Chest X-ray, PA view. Patient: 50 years old, sex F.
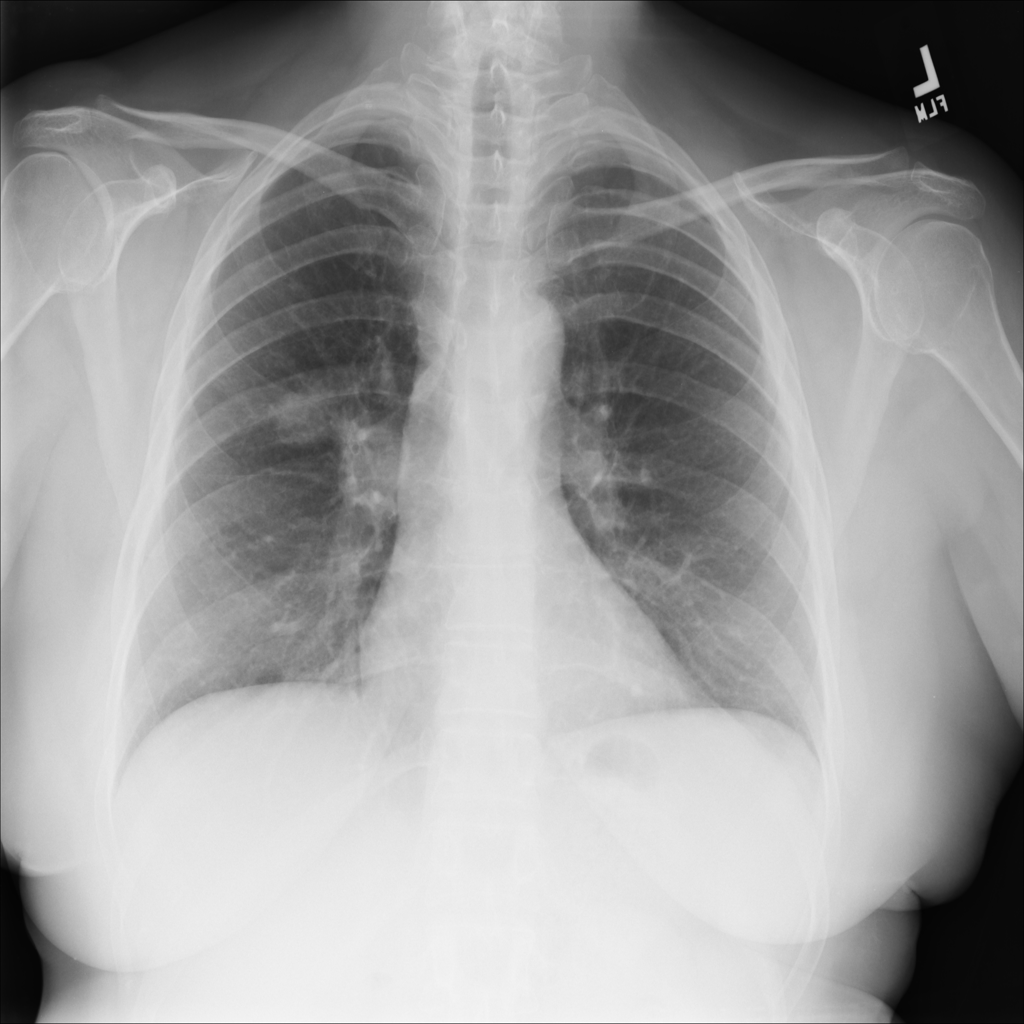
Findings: No Finding